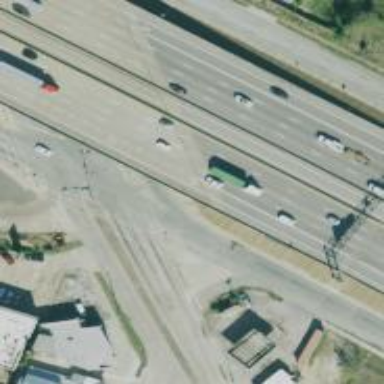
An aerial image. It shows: Motorway junction.